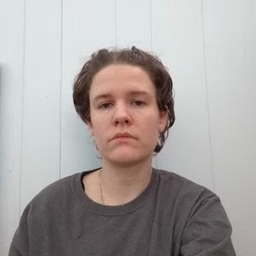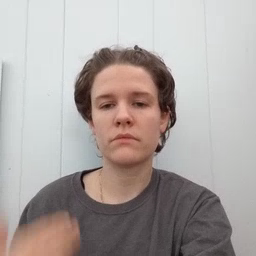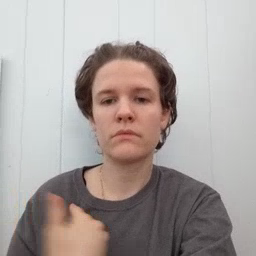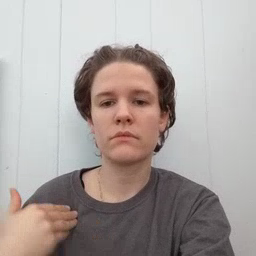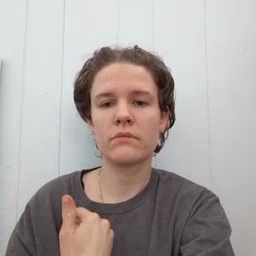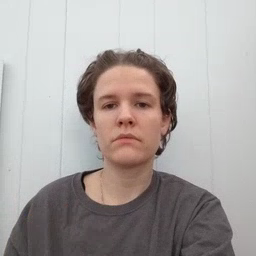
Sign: animal